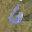
Label: 6